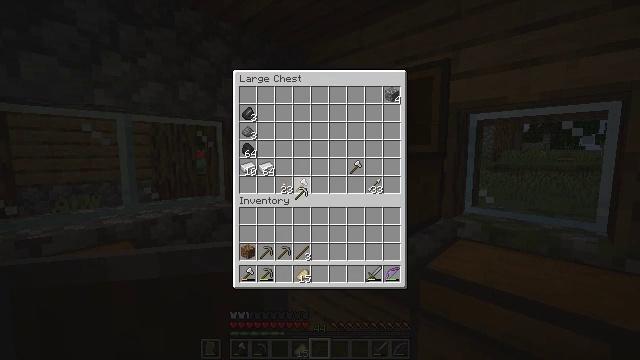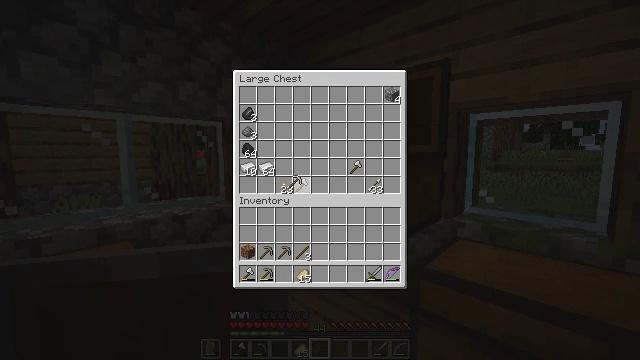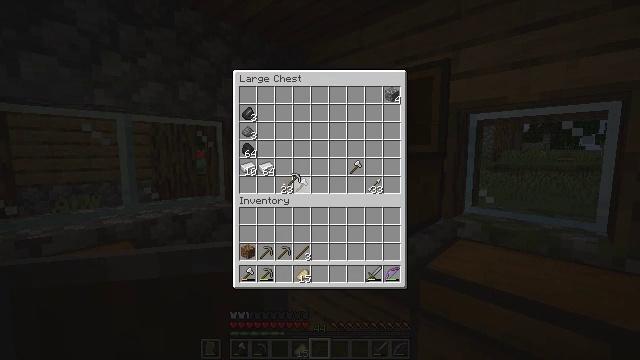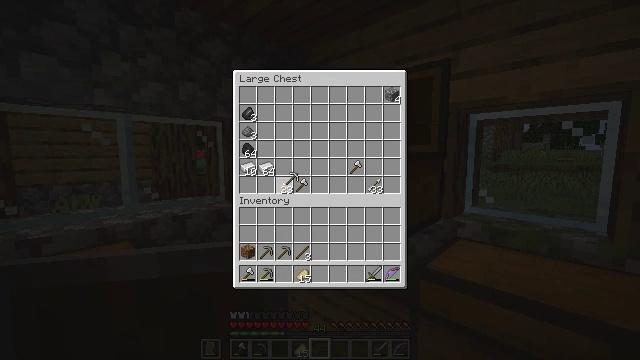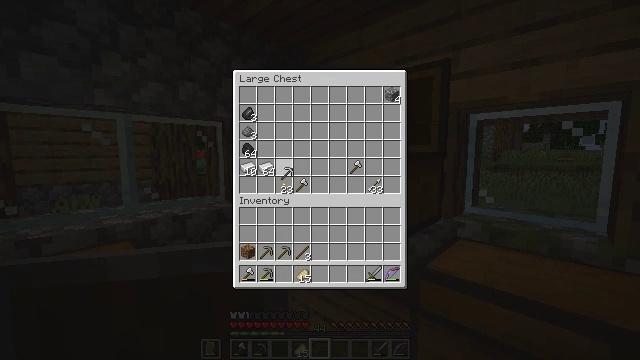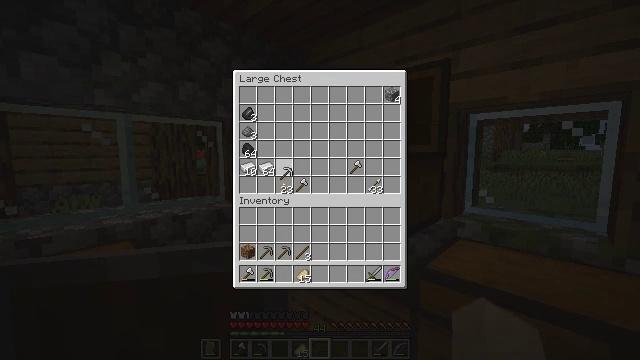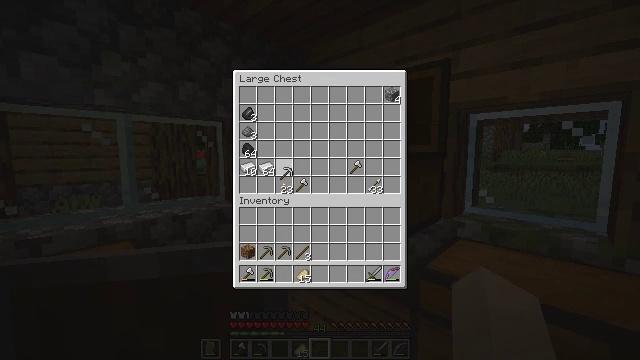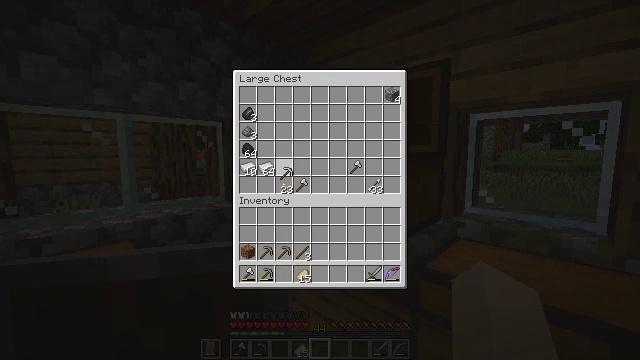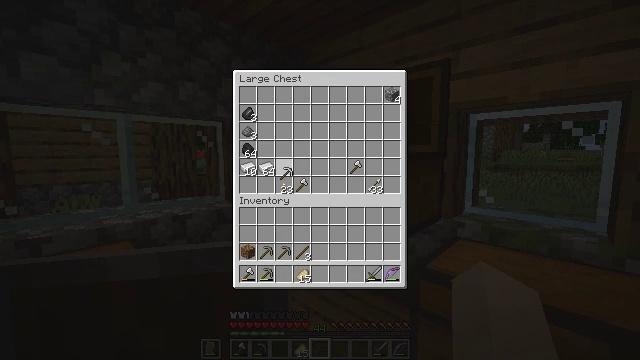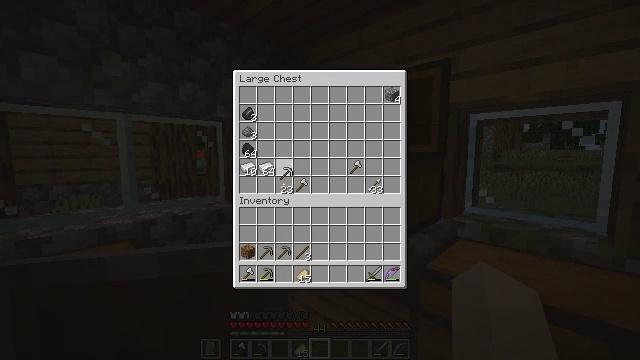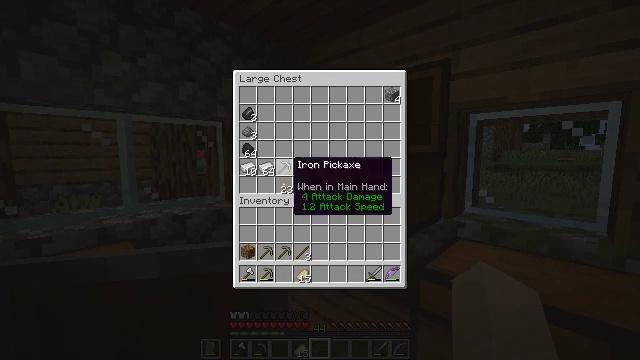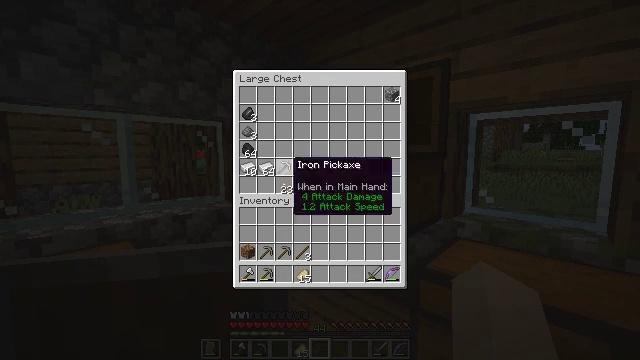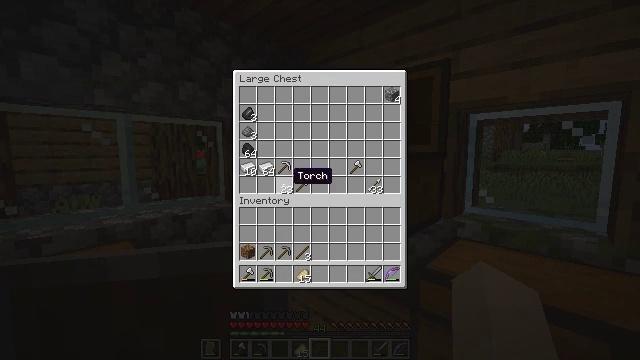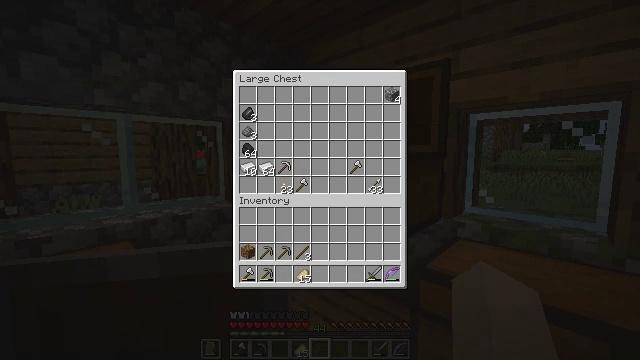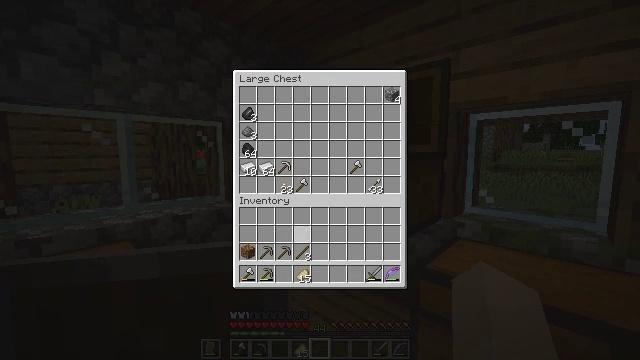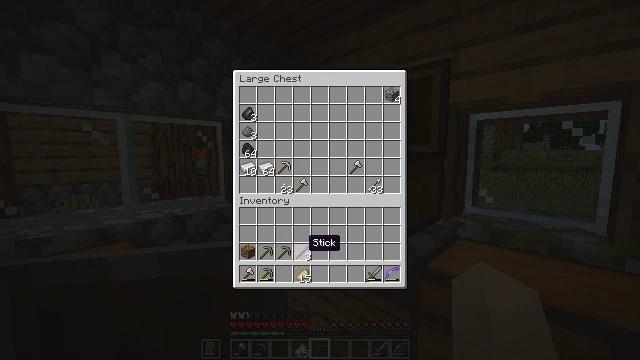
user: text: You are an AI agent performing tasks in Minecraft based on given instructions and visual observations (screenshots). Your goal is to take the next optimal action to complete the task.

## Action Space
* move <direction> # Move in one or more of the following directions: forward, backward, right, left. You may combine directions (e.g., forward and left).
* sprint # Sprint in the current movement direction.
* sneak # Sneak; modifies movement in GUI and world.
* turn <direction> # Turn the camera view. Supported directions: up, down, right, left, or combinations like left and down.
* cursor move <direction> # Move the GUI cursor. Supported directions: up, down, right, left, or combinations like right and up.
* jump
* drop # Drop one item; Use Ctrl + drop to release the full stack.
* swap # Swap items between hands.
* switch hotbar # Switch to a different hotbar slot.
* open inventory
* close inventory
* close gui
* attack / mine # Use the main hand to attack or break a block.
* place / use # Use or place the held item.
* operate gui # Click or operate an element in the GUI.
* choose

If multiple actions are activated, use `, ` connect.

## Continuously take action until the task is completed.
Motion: motion action
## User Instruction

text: Mine the spawner block.
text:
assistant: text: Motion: cursor move up
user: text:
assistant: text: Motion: no_op
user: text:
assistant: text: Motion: no_op
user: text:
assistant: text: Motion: no_op
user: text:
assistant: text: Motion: no_op
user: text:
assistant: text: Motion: no_op
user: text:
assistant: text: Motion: operate gui
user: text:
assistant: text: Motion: operate gui
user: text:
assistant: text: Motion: operate gui
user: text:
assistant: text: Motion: no_op
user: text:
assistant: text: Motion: no_op
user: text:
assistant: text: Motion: cursor move down
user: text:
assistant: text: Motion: cursor move down
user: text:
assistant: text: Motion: cursor move down
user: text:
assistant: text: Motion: cursor move down
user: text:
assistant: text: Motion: cursor move down
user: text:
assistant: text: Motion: no_op
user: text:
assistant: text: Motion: no_op
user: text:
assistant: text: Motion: operate gui
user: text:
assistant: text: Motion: operate gui
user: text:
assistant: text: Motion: cursor move up
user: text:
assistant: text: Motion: cursor move up
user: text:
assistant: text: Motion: no_op
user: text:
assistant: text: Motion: no_op
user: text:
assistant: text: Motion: no_op
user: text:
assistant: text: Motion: cursor move left and down
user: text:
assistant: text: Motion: cursor move down
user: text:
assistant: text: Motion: no_op
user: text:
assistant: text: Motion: cursor move right and up
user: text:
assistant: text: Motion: cursor move up